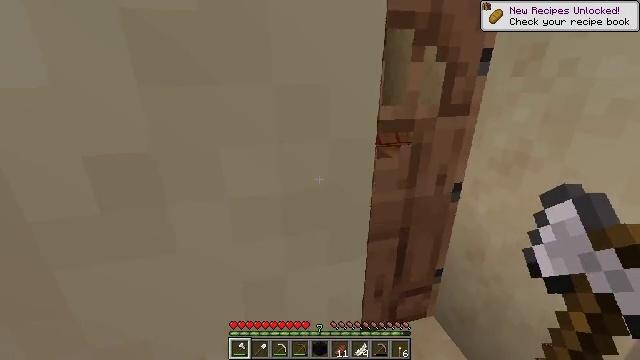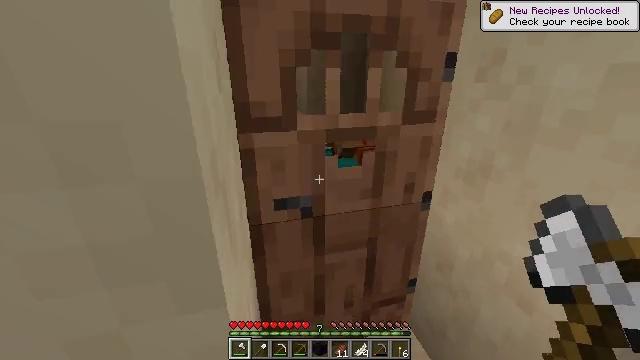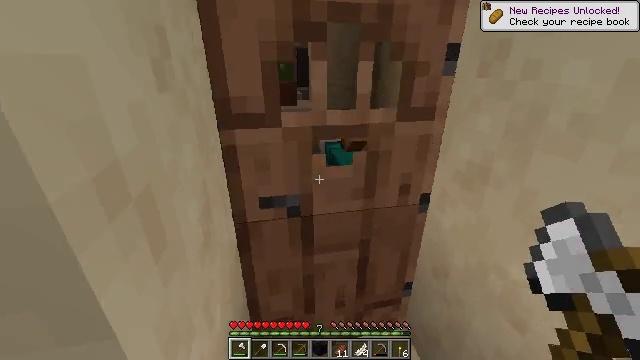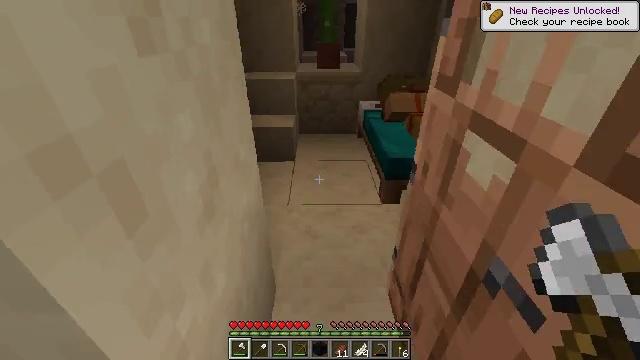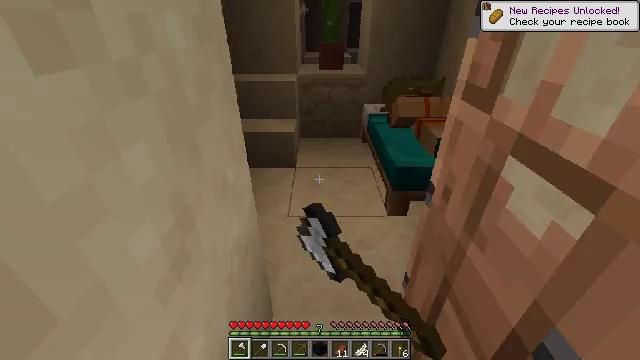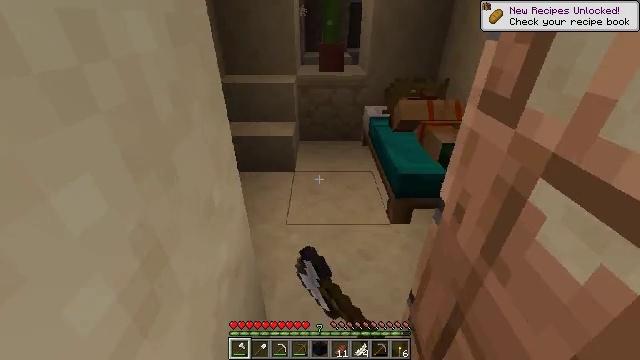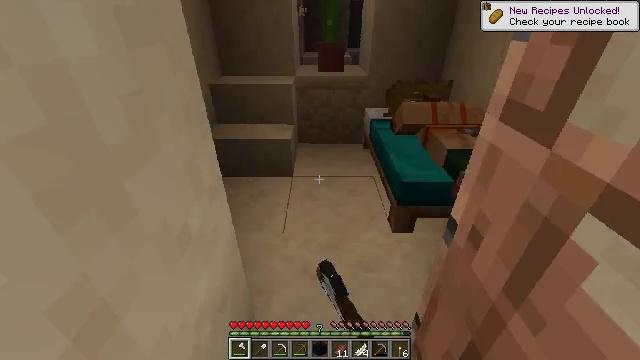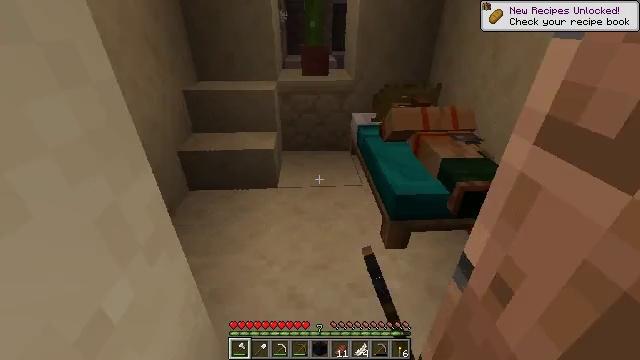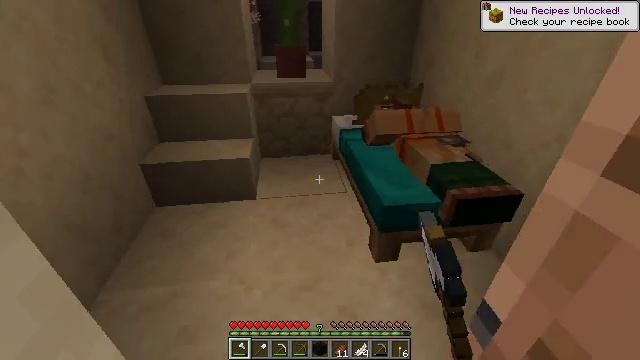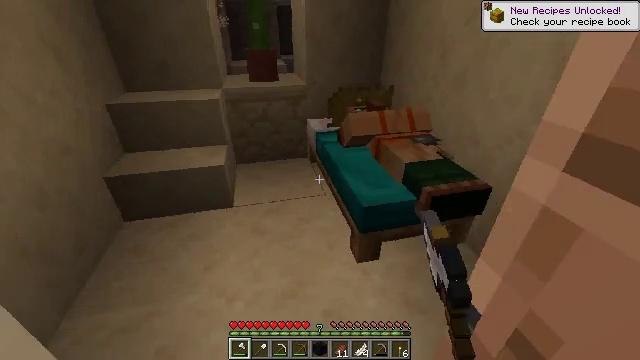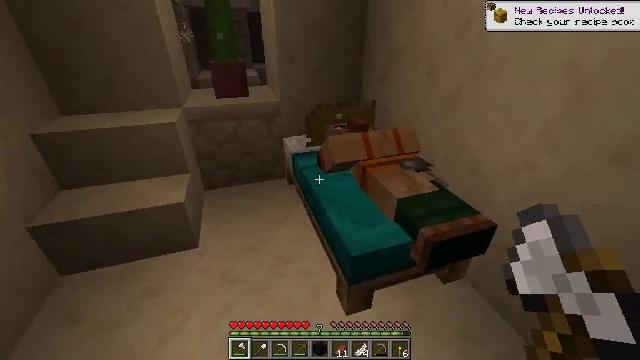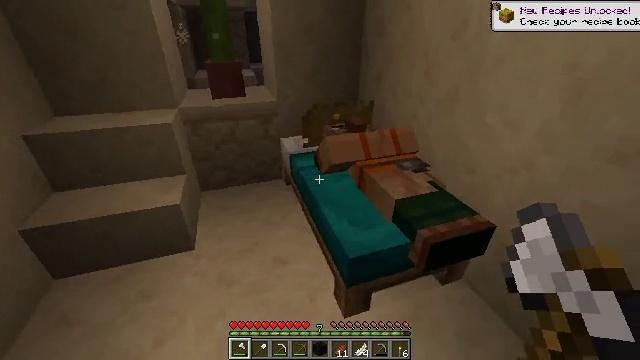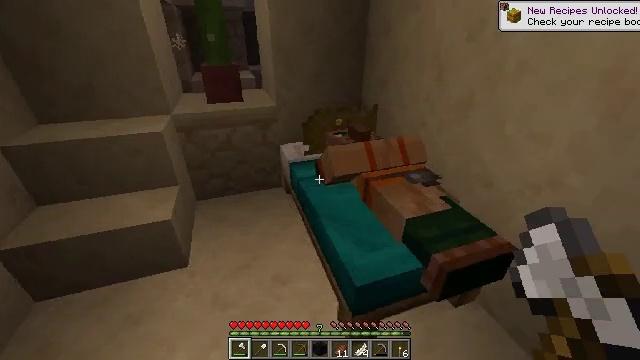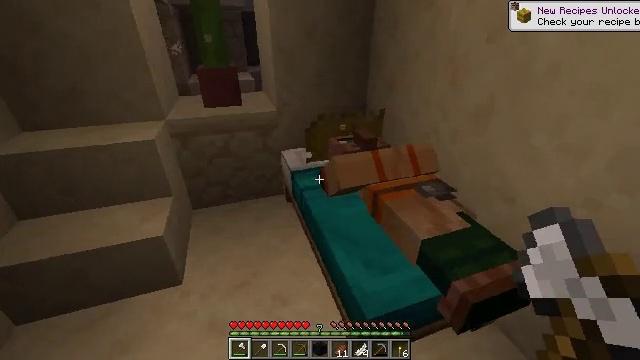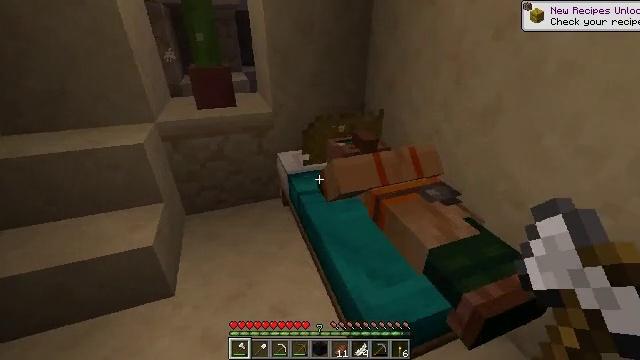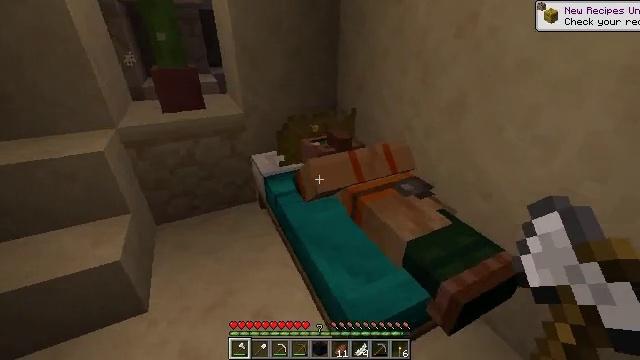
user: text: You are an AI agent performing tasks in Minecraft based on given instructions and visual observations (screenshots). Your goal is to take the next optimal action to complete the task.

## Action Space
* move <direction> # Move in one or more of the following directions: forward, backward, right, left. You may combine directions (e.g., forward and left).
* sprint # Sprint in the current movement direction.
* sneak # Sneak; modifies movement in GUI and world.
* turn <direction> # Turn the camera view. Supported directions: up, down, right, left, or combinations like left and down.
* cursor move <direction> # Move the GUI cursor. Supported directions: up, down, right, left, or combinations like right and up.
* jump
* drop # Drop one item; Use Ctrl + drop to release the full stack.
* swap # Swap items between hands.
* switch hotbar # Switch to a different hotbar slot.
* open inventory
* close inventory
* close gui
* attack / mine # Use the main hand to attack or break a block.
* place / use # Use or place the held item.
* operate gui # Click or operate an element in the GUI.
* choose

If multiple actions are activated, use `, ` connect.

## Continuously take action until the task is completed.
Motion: motion action
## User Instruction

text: Craft wheat.
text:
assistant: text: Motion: move forward and move right
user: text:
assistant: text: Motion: move forward and move right, turn left and down
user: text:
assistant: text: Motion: move forward and move left, turn left and down, use / place
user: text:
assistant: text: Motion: move forward and move left, use / place
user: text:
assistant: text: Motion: move forward and move left
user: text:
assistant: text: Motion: move forward
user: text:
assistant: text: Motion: move forward, turn right
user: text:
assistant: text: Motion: move forward, turn right
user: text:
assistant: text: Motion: move forward, turn right
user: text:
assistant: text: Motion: move forward and move right, turn right and up
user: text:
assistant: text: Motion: move forward and move right
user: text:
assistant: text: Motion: move forward
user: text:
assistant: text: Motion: no_op
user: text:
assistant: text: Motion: turn right
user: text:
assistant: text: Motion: turn right
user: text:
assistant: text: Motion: move back, turn right
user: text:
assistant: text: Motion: move back, turn right and up
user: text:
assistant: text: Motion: move back, turn right and up
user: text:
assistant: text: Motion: move back, turn right and up
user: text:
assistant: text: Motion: move back, turn right
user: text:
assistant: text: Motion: move back
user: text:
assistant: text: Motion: turn left
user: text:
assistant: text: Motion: turn left and up
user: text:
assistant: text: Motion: turn left
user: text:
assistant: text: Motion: turn left
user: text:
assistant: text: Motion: turn left
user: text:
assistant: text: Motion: no_op
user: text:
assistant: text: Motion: use / place
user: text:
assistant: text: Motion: use / place
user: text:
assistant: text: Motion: use / place